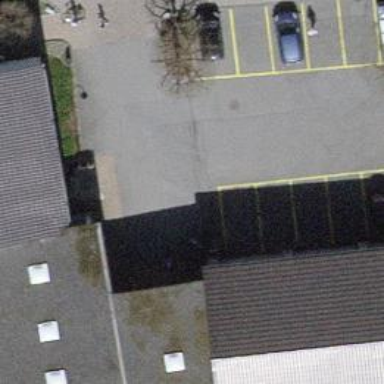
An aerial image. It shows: Car-sharing service available at this location.